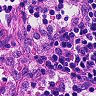
Metastatic tissue present: no